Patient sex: F
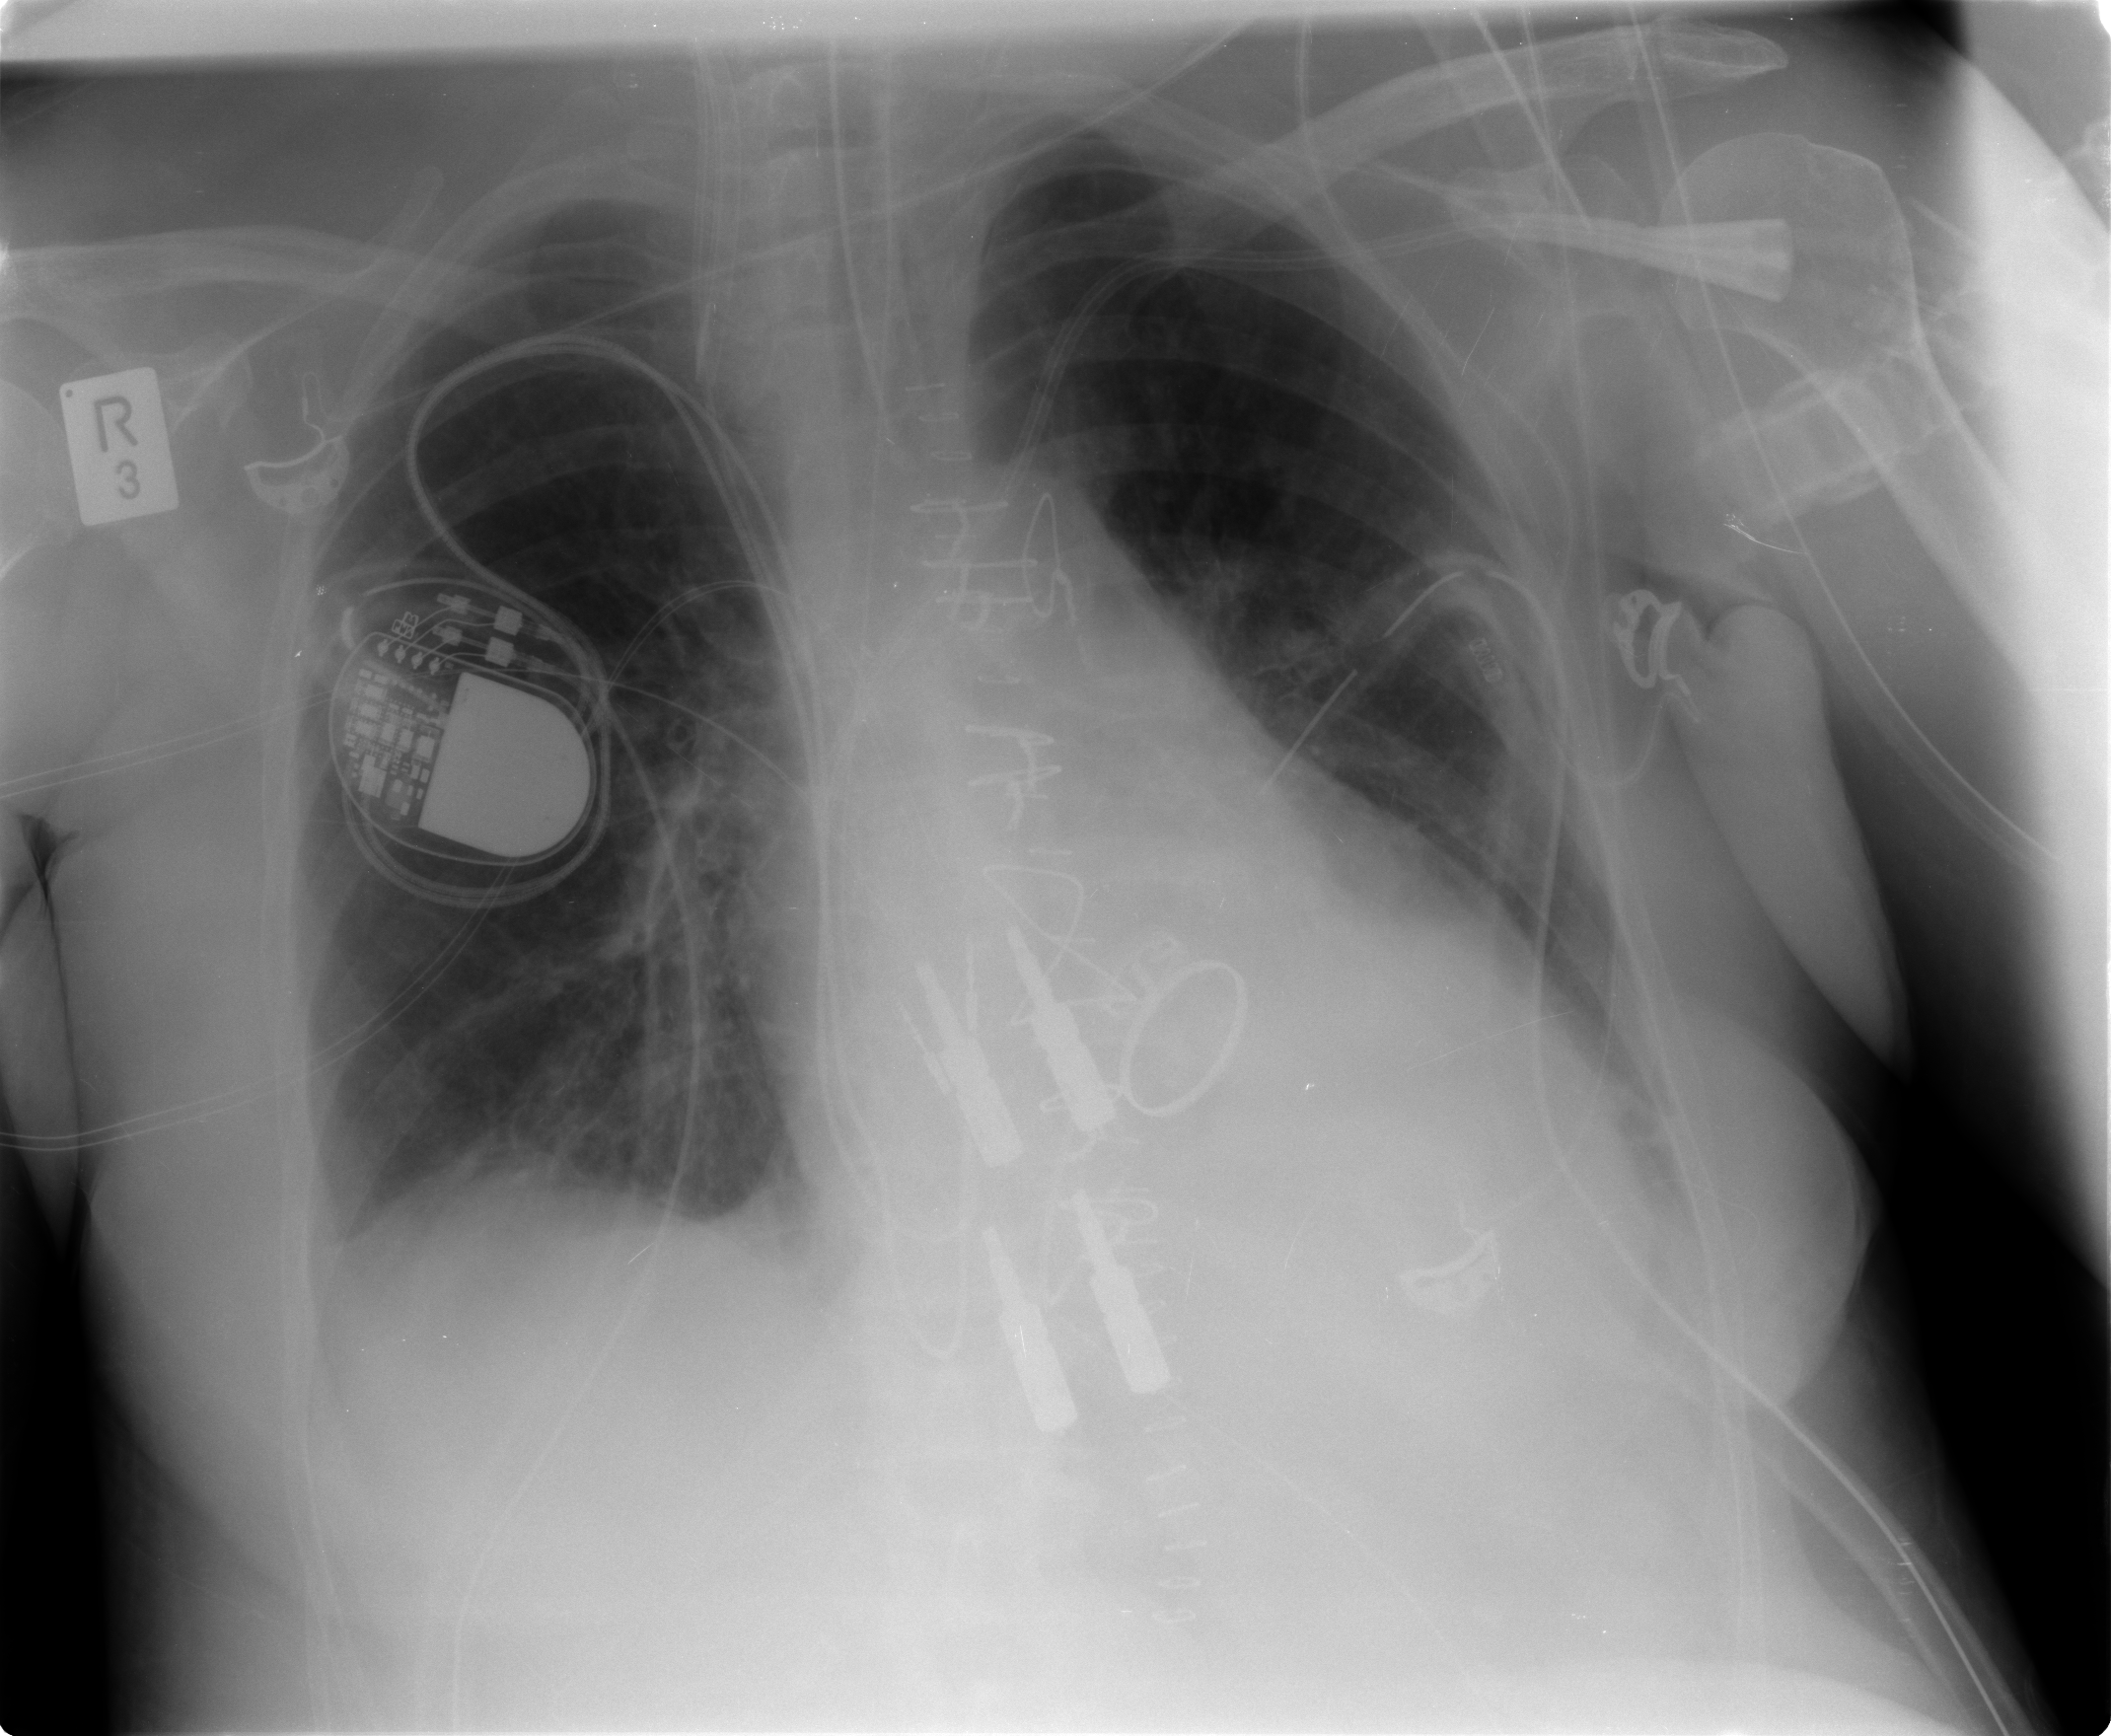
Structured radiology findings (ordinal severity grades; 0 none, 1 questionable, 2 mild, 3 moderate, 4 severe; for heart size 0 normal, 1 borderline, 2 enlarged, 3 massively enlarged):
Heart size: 2
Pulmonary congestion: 1
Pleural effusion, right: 2
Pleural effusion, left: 2
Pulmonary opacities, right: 0
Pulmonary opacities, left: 0
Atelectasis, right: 0
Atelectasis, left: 2